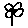
Label: flower